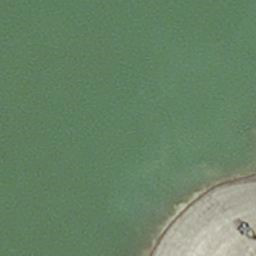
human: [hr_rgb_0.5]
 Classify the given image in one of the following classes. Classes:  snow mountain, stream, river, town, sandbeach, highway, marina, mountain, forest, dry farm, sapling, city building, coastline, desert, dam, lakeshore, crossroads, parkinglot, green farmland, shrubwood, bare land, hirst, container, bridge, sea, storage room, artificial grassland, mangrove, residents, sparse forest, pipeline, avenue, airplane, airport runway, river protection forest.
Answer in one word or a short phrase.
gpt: hirst